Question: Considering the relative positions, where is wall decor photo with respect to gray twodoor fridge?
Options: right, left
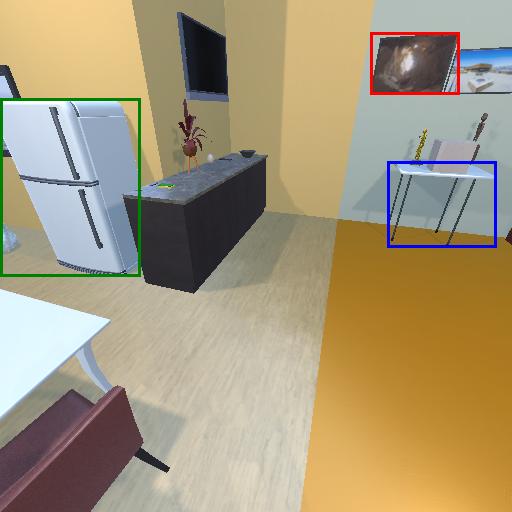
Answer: right